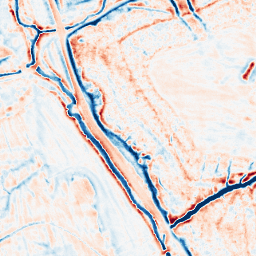
Category: edge_preserving
Decomposition family: bilateral
Decomposition parameters: d: 15
sigma_color: 25
sigma_space: 150
Upsampling method: sinc_blackman
Upsampling parameters: scale: 4
kernel_size: 8
Upsampling scale: 4